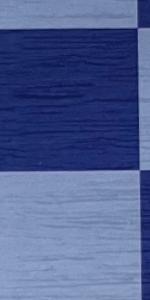
Label: Empty